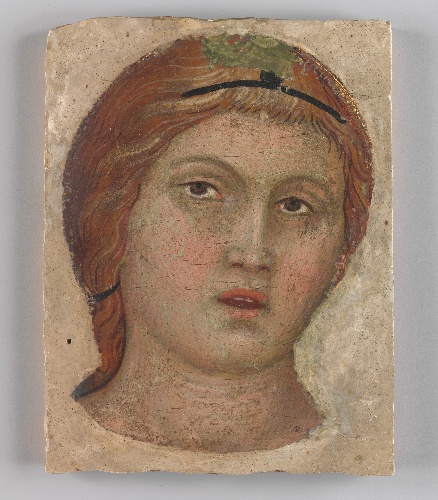
Title: Head of an Angel in Full Face
Artist: Taddeo di Bartolo
Artist bio: Italian, Siena ca. 1362–1422 Siena
Date: ca. 1397
Object type: Painting fragment
Classification: Paintings
Medium: Tempera on wood (paint around head scraped away and vacant area gessoed)
Dimensions: Overall: 6 1/4 × 4 3/4 in. (15.9 × 12.1 cm)
Department: Robert Lehman Collection
Credit line: Robert Lehman Collection, 1975
Accession year: 1975
Repository: Metropolitan Museum of Art, New York, NY
Tags: Angels